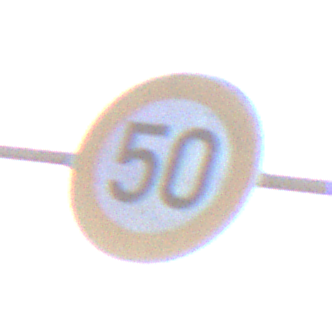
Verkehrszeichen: Geschwindigkeit50
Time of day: SunriseSunset
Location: Outdoor (Urban)
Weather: Clear
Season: NotSpecified
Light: Natural